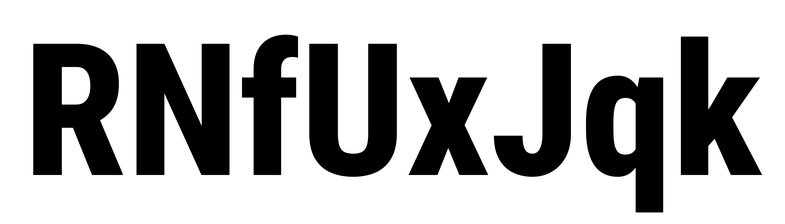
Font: Roboto_Condensed_ExtraBold